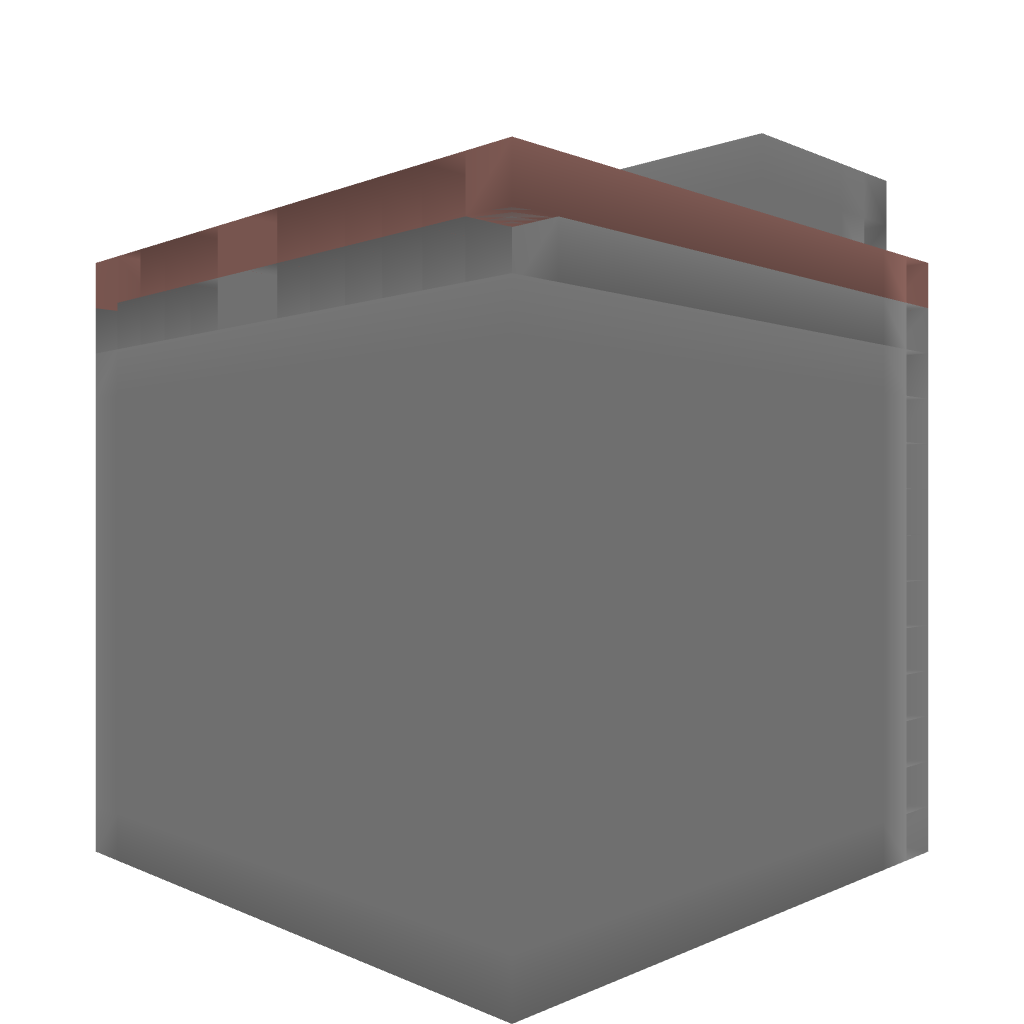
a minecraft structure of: Future Gadget Laboratory - Steins;Gate Store Apartment Rent Building bad low quality